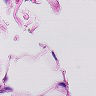
Metastatic tissue present: no